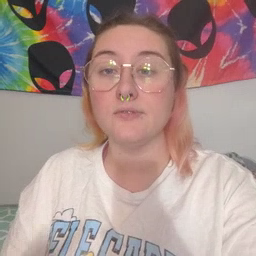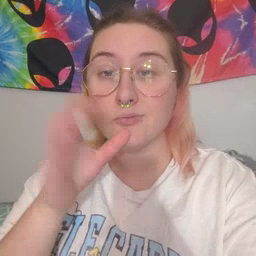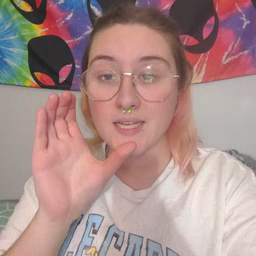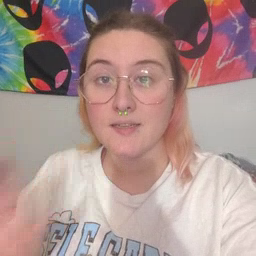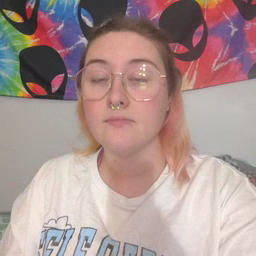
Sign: drink